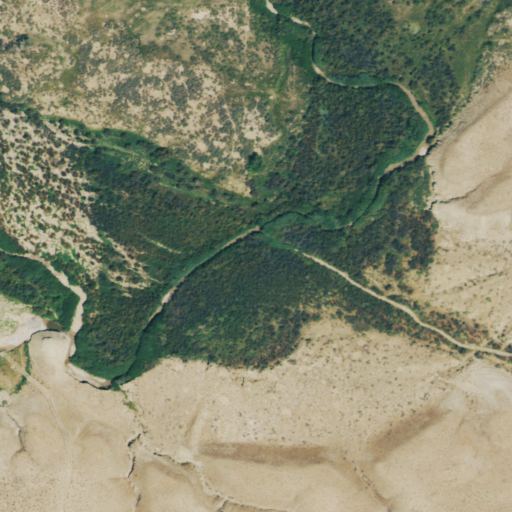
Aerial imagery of valley in Colorado named Tanner Canyon containing shrub, woody wetlands, and grassland